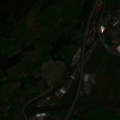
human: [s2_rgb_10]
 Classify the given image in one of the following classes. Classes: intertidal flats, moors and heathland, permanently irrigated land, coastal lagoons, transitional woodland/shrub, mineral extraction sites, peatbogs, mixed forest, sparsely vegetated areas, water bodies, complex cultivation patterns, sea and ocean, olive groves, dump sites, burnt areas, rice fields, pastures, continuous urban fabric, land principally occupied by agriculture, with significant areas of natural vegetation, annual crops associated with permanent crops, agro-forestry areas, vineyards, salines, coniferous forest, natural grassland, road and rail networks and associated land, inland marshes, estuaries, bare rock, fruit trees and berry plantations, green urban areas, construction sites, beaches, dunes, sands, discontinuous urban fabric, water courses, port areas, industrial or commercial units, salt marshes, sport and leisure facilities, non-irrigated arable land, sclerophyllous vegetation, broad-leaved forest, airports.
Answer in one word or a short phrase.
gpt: discontinuous urban fabric, industrial or commercial units, pastures, broad-leaved forest, mixed forest